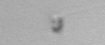
Label: Chaetoceros_tenuissimus